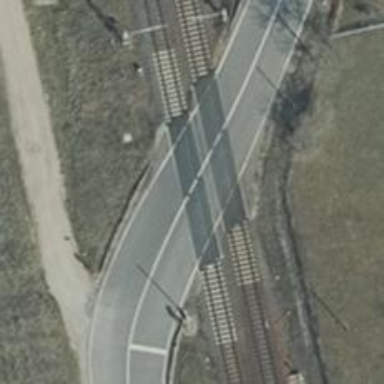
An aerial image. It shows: Level crossing with lights and saltire.